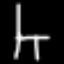
Label: chair